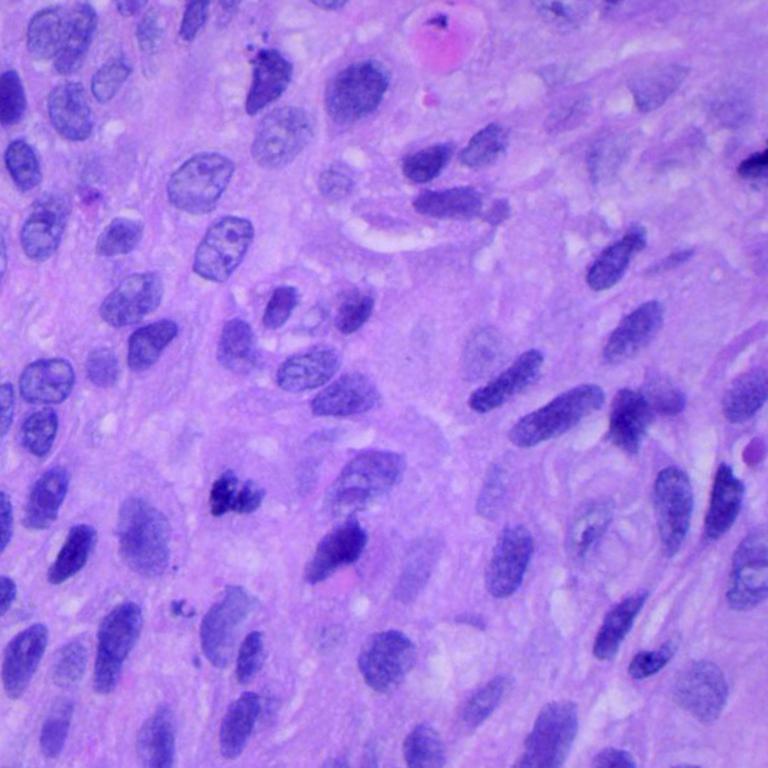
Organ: lung
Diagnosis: squamous carcinomas